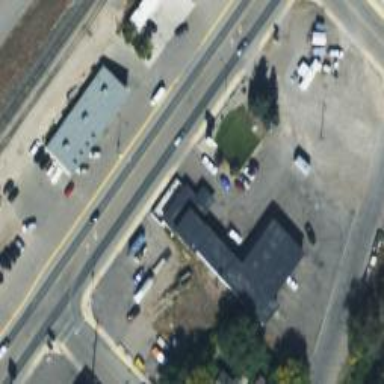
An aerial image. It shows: Motel building.